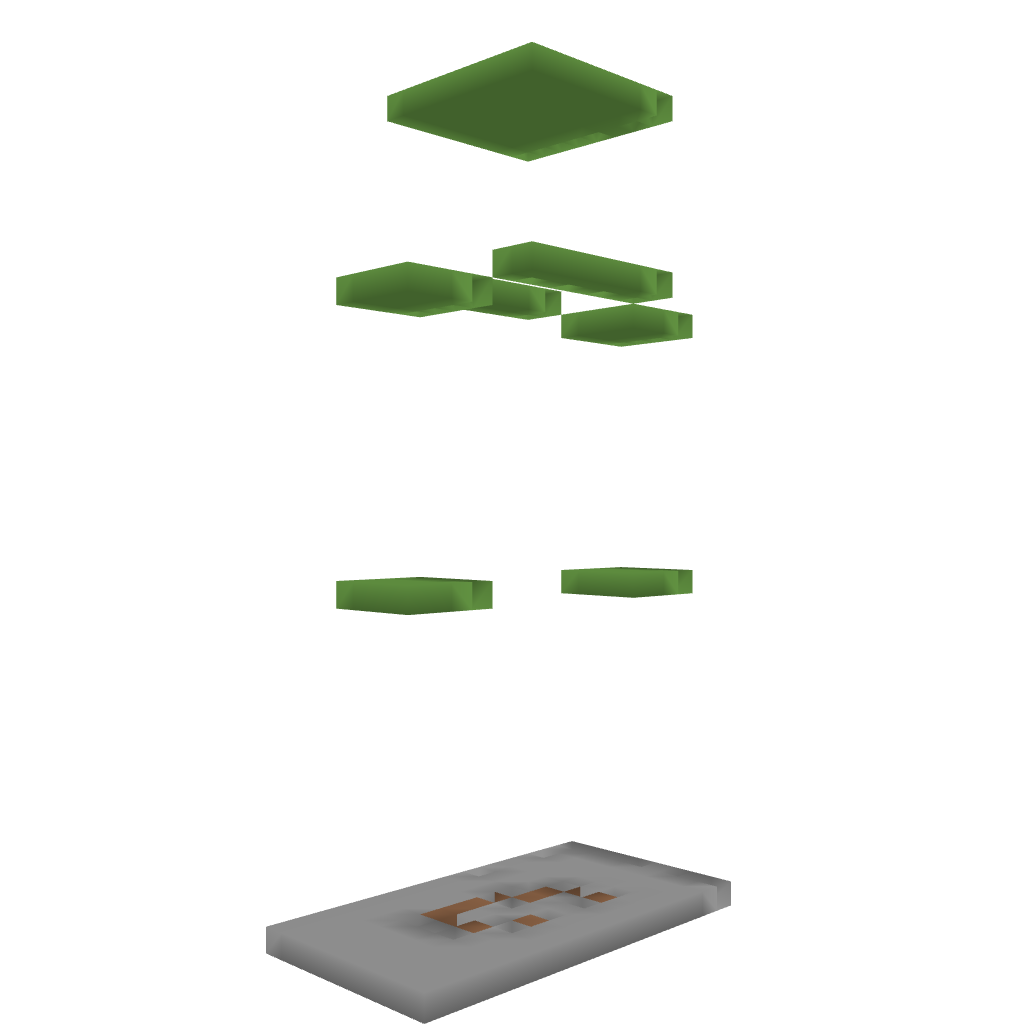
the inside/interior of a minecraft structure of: TNTskin